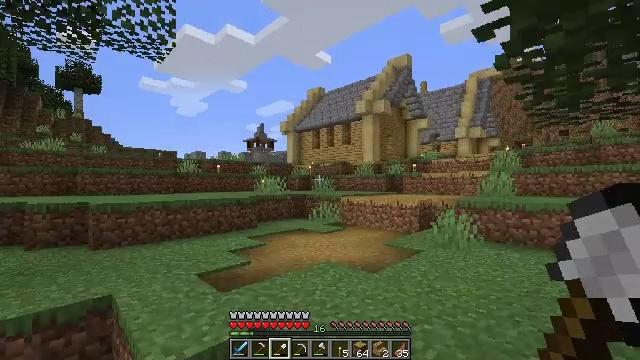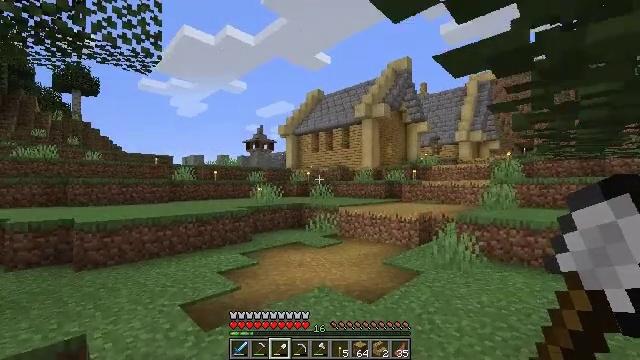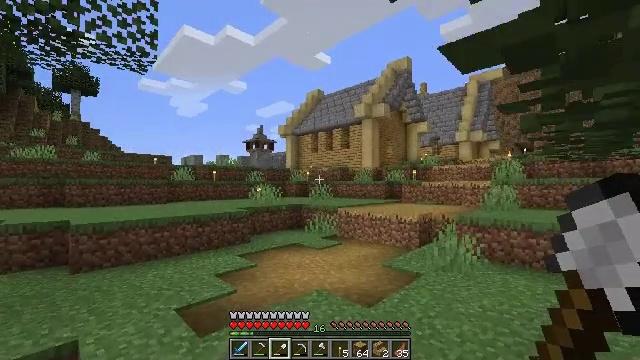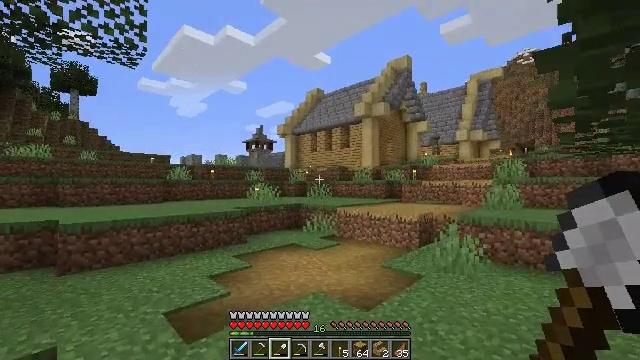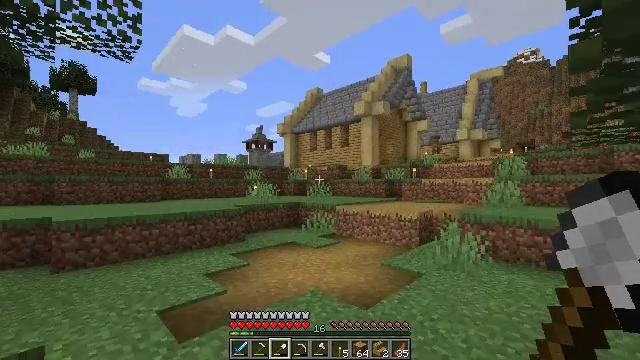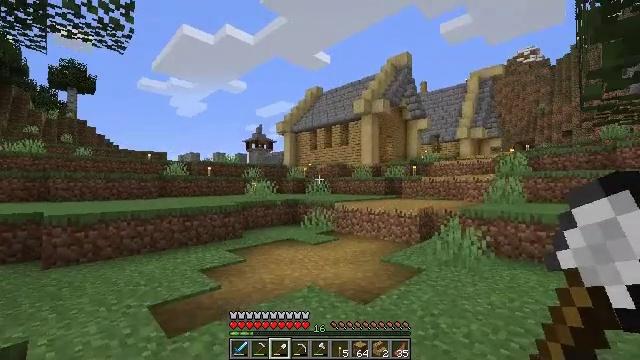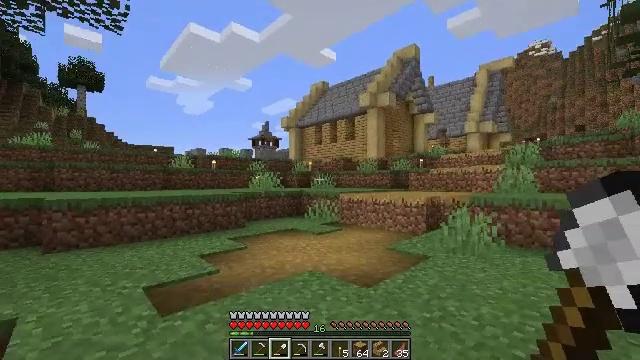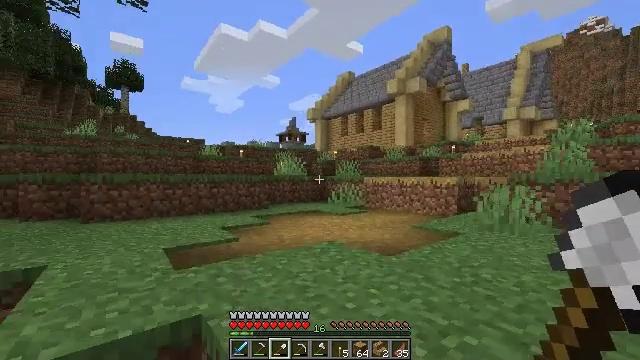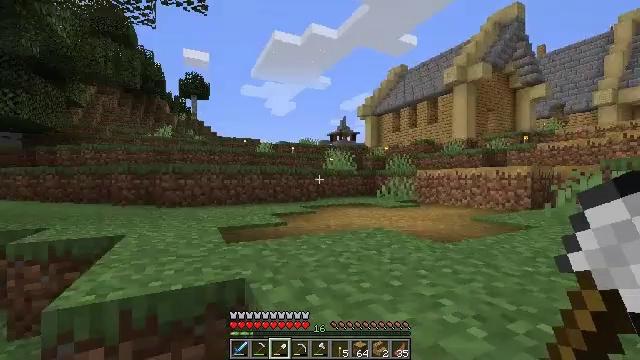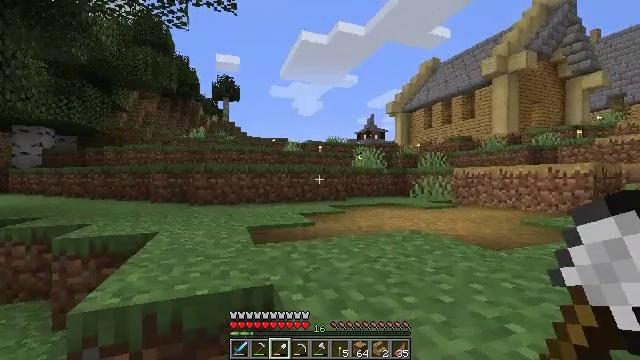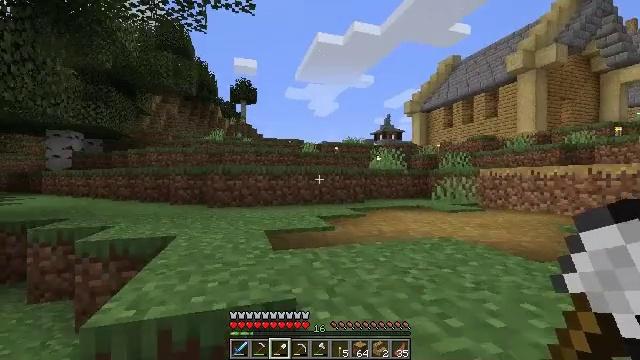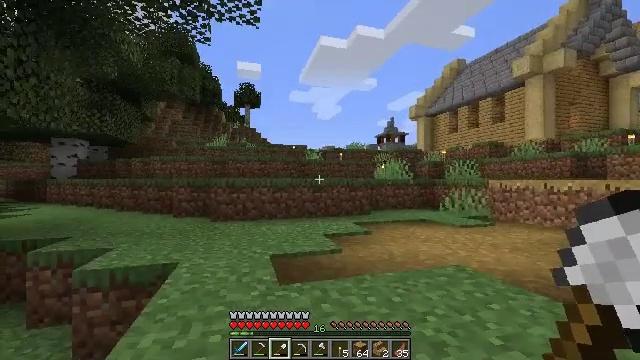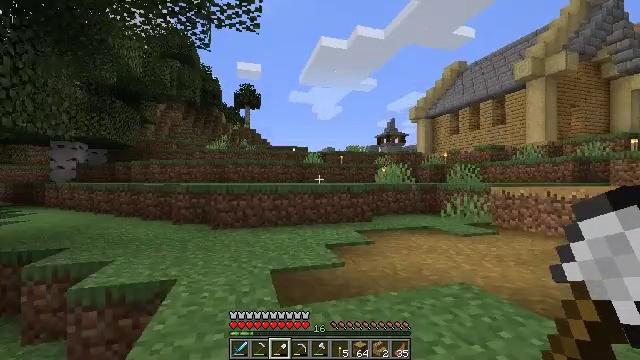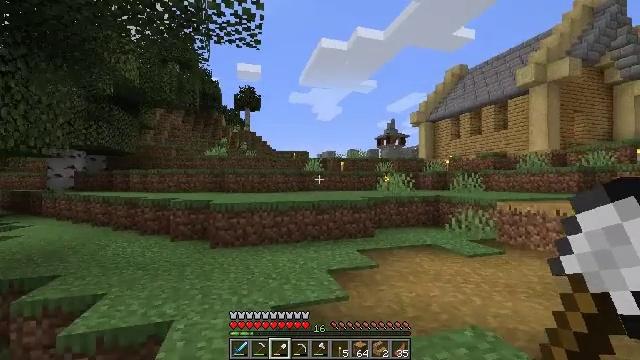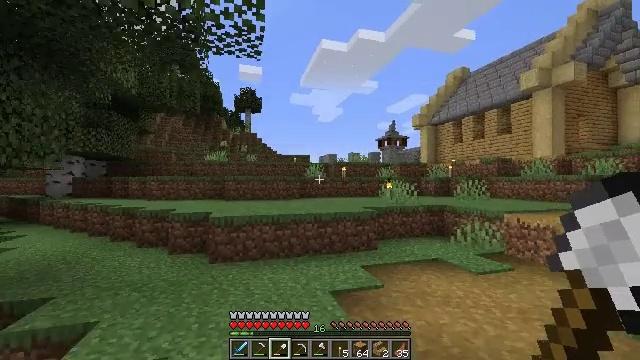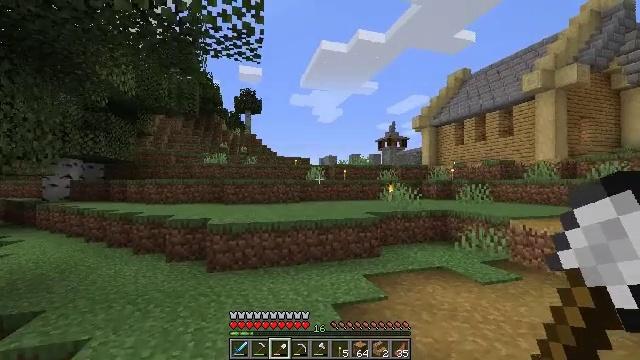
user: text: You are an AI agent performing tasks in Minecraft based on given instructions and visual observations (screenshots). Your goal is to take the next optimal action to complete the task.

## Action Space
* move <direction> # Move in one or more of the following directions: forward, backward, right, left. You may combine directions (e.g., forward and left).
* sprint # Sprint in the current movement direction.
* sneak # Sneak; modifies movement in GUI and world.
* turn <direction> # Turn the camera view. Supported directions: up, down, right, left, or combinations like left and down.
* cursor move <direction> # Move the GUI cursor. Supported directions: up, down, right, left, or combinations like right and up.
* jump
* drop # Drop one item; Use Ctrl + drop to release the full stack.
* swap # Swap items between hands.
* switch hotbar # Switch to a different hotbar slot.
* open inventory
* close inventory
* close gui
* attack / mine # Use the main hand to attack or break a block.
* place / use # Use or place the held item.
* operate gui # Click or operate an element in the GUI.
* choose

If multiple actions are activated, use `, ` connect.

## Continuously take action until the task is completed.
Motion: motion action
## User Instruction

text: Reclaim the stonecutter into your inventory.
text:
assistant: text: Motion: move forward, jump
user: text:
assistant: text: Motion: move forward, jump
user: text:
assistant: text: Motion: move forward
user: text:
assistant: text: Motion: move forward and move right
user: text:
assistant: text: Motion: move forward and move right
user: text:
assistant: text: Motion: move forward and move right, turn left
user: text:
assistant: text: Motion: move forward and move right, turn left
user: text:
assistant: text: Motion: move forward and move right, turn left
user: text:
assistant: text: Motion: move forward, turn left
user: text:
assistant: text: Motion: move forward, turn left
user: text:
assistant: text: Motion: move forward, jump
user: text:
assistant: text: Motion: move forward, jump
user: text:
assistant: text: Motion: move forward, jump
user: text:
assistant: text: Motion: move forward, jump
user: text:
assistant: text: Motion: move forward, jump
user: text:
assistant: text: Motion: move forward
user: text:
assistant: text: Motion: move forward
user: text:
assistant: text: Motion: move forward, turn up
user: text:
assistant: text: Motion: move forward and move right
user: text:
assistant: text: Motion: move forward and move right
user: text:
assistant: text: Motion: move forward and move right, turn right
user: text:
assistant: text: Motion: move right, turn right
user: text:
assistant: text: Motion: turn right and down
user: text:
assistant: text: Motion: turn right and down
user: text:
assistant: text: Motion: move forward
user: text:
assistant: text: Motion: move forward
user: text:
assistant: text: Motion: no_op
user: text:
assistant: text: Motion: move forward
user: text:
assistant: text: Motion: move forward
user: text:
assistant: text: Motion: move forward